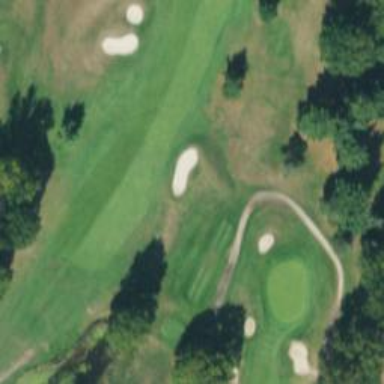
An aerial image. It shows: Pathway for golfing.